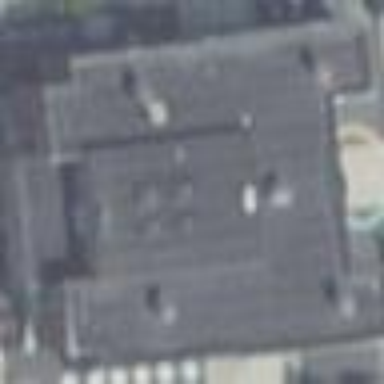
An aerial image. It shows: School building.